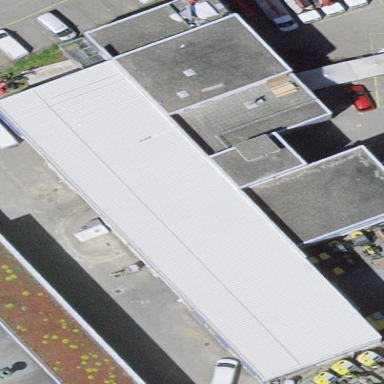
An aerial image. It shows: Commercial building.